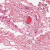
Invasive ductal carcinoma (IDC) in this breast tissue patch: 0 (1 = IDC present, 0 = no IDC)